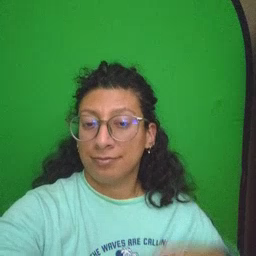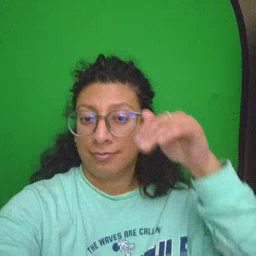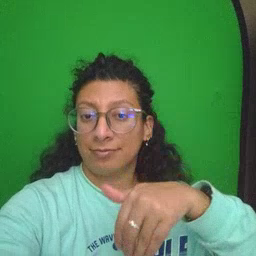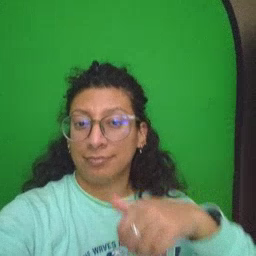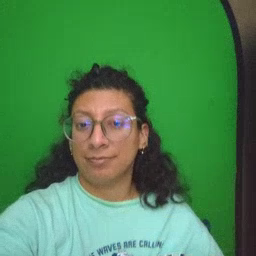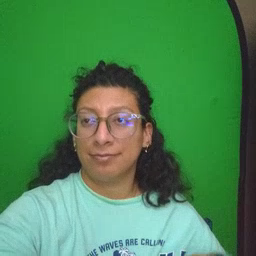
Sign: night